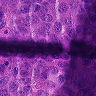
Metastatic tissue present: yes